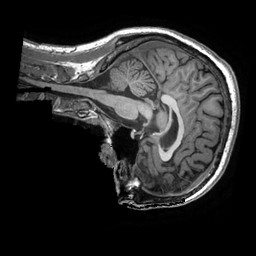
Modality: T1w
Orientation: sagittal
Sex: male
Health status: healthy
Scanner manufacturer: ge